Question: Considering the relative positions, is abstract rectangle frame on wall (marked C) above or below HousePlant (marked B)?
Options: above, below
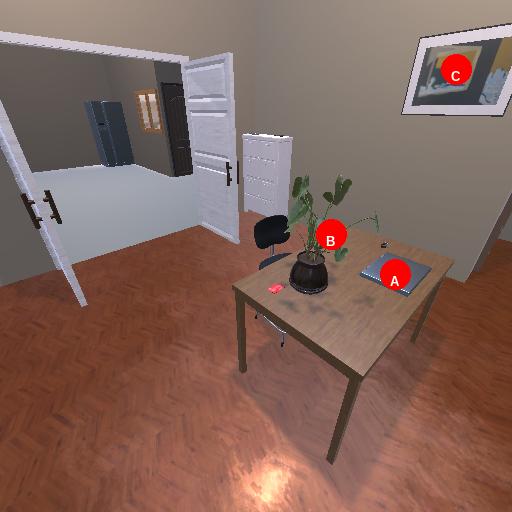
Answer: above